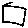
Label: square